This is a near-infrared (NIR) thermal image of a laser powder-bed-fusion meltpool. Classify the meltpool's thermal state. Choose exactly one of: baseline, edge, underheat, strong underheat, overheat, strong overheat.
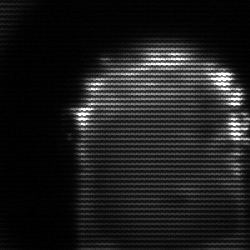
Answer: baseline